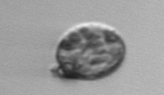
Label: Thalassiosira